【题型】填空题　【知识点】平面几何　【难度】easy
如图，直线 $a$，$b$ 被直线 $c$ 所截，下列条件中，能判断 $a \parallel b$ 的是\_\_\_\_\_\_。
（把你认为正确的序号填在横线上）

\textcircled{1} $\angle 1 = \angle 2$；\textcircled{2} $\angle 3 = \angle 6$；\textcircled{3} $\angle 1 = \angle 8$；\textcircled{4} $\angle 5 + \angle 8 = 180^\circ$。

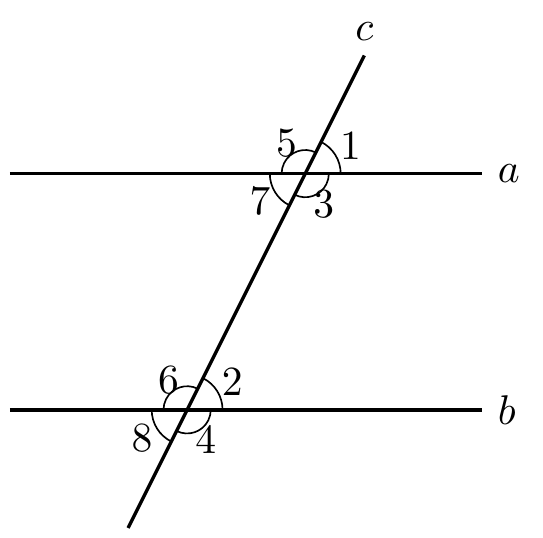
【解答】
解：\textcircled{1}由 $\angle 1 = \angle 2$，根据同位角相等两直线平行可判断 $a \parallel b$；

\textcircled{2}由 $\angle 3 = \angle 6$，根据内错角相等两直线平行可判断 $a \parallel b$；

\textcircled{3}$\because \angle 1 = \angle 8$，$\angle 2 = \angle 8$，

$\therefore \angle 1 = \angle 2$，根据同位角相等两直线平行可判断 $a \parallel b$；

\textcircled{4}$\because \angle 5 = \angle 3$，$\angle 8 = \angle 2$，$\angle 5 + \angle 8 = 180^\circ$，

$\therefore \angle 3 + \angle 2 = 180^\circ$，根据同旁内角互补两直线平行可判断 $a \parallel b$；

故答案为：\textcircled{1}\textcircled{2}\textcircled{3}\textcircled{4}。